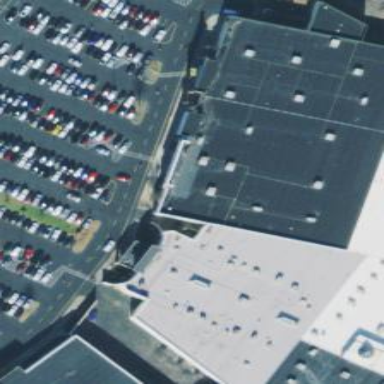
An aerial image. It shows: Department store building section.